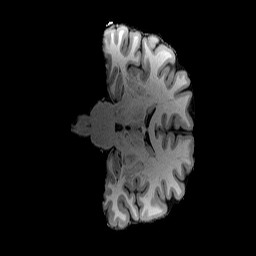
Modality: T1w
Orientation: coronal
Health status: healthy